Brain MRI, t1w sequence, axial 2D slice.
Patient: age 52, sex M, weight 78 kg, height 1.78 m
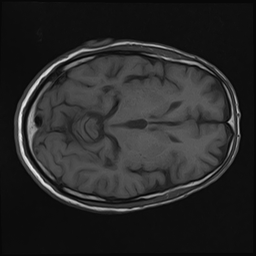